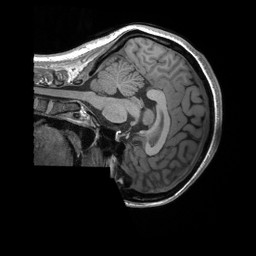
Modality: T1w
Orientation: sagittal
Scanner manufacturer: siemens
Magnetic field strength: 3 T
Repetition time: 2.4 s
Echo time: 0.00224 s